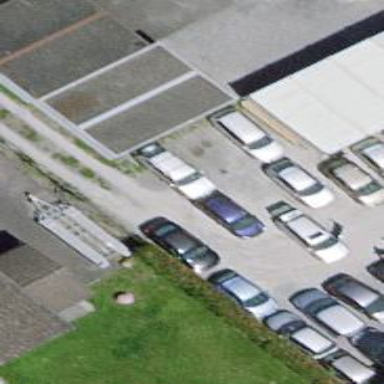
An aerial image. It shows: Group of garages.